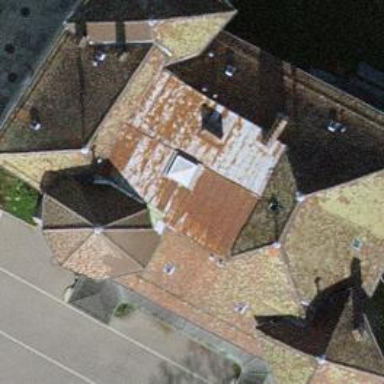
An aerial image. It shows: Historic stately castle building.